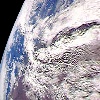
Label: cloud